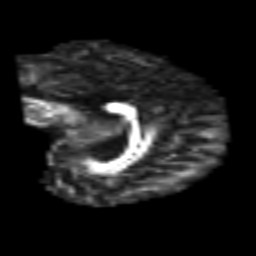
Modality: FA
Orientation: sagittal
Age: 25
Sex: male
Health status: healthy